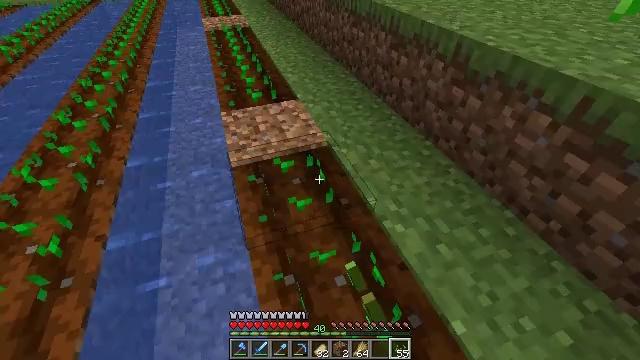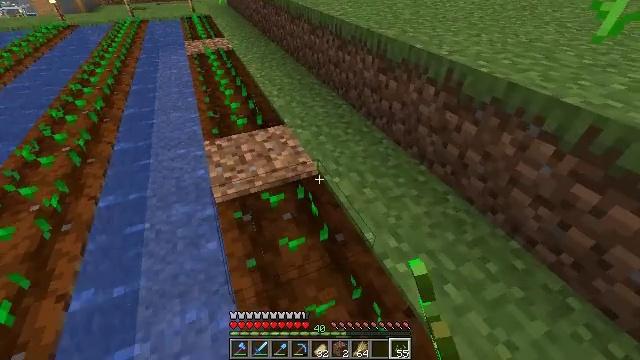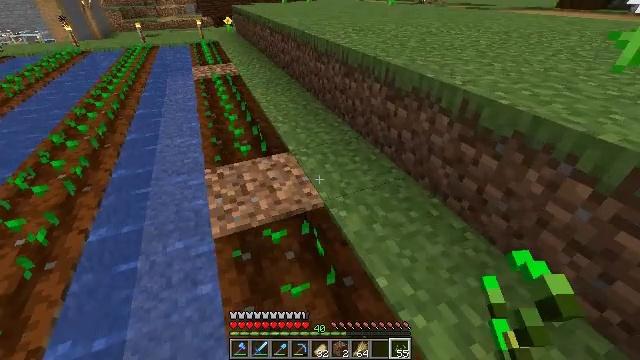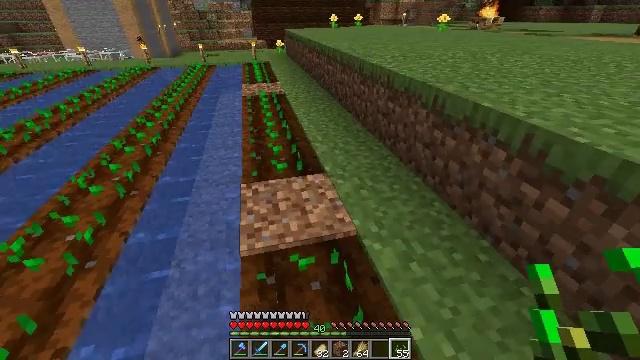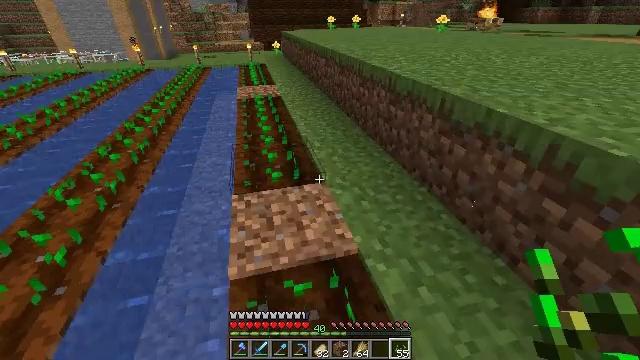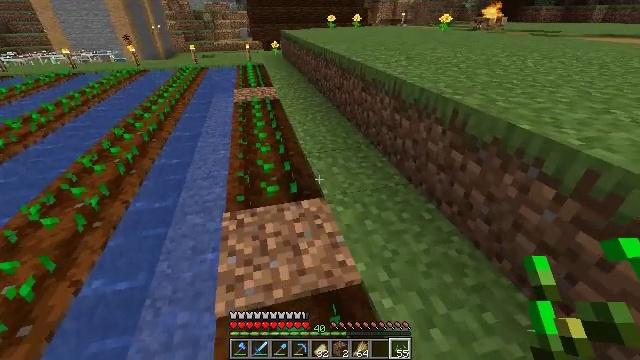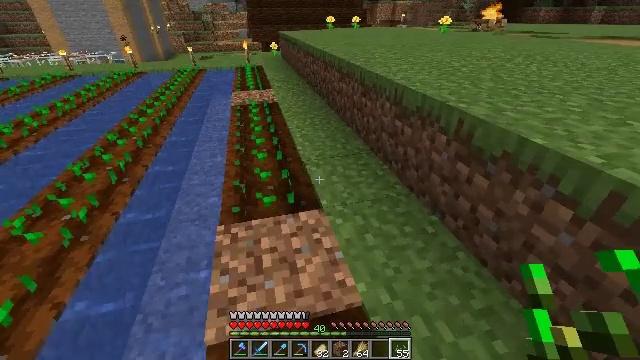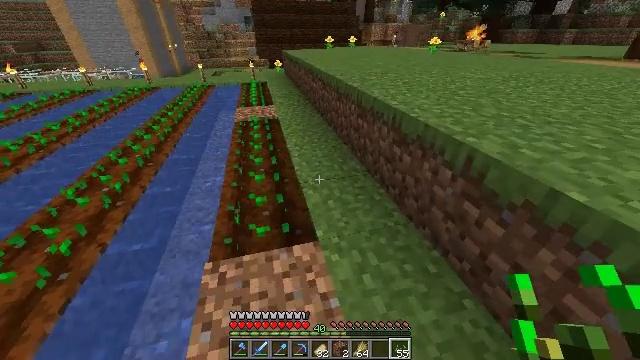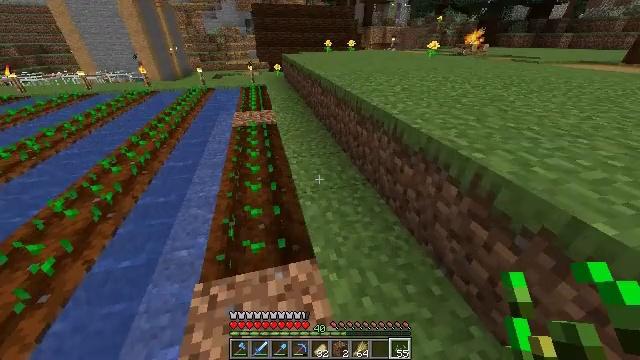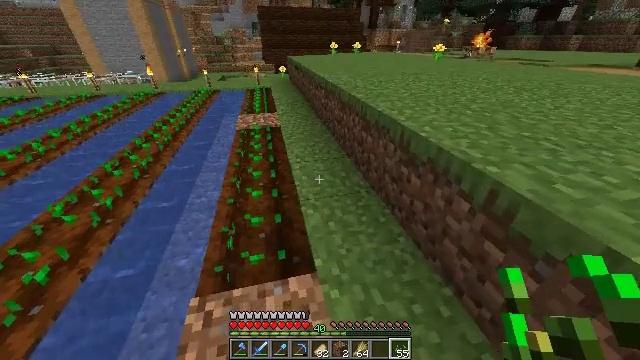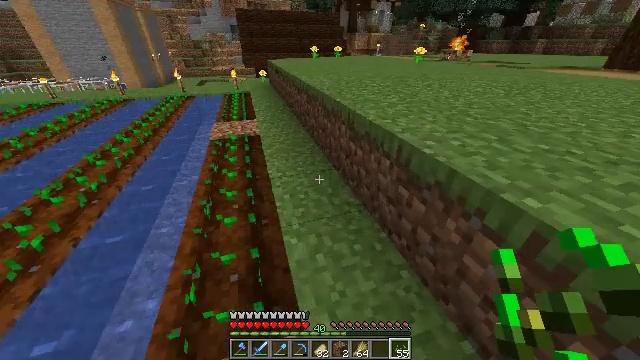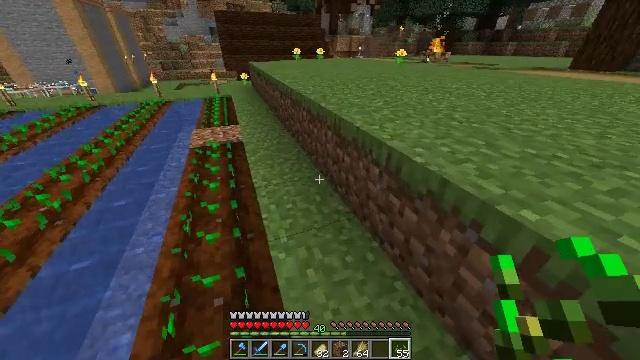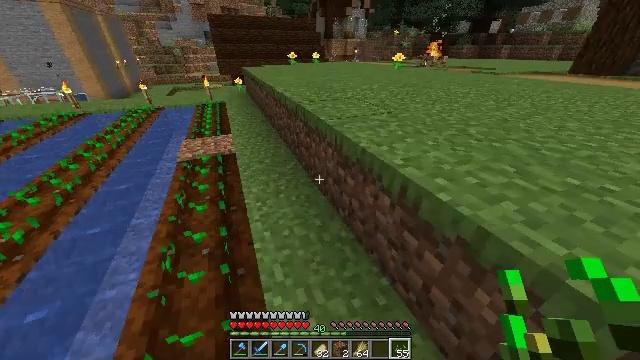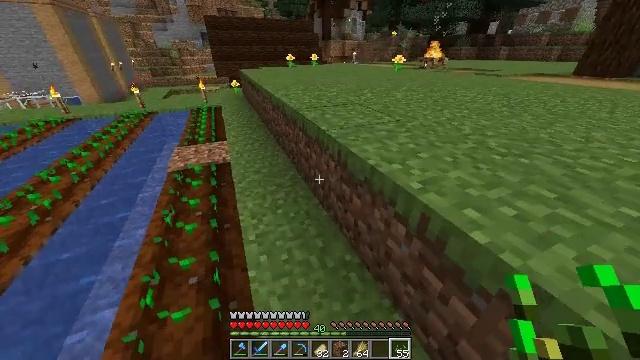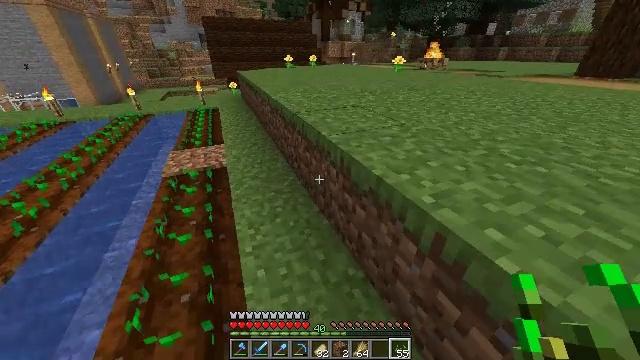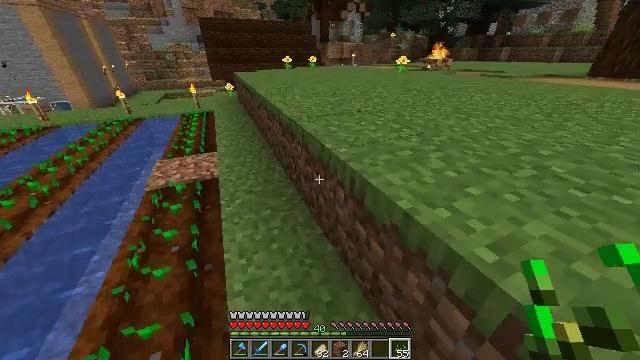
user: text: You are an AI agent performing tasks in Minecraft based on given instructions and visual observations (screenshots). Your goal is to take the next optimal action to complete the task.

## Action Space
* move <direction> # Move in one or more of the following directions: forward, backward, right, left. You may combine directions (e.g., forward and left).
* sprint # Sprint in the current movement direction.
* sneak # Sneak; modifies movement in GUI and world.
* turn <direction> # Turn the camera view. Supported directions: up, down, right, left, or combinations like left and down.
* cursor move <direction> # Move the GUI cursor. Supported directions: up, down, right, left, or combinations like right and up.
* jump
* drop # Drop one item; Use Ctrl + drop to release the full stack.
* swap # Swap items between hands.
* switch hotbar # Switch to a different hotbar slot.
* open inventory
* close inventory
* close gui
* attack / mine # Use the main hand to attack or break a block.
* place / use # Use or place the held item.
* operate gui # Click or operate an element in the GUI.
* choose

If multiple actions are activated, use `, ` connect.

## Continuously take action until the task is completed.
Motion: motion action
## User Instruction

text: Use the crafting table to craft a diamond hoe.
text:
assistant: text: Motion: move forward, turn right and up
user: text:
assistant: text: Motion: move forward, turn up
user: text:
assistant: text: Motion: move forward, turn left and up
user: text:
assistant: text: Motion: move forward
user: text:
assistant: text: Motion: move forward, sprint
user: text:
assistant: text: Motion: move forward, sprint
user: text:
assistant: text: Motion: move forward, sprint
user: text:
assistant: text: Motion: move forward
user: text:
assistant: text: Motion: move forward, turn left
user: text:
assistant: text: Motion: move forward, sprint, turn right
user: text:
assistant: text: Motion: move forward, sprint, turn right
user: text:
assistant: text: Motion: move forward, sprint, turn right
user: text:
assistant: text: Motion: move forward, sprint
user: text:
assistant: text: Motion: move forward
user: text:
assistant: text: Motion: move forward
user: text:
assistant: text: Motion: move forward, turn right, jump
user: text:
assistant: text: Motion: move forward, turn right and up, jump
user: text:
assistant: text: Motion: move forward, turn right and up, jump
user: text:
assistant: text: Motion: move forward, turn right and up, jump
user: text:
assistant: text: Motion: move forward, turn up, jump
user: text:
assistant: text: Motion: move forward, jump
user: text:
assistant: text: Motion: move forward, jump
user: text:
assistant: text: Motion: move forward, jump
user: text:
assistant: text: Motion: move forward, jump
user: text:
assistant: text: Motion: move forward, jump
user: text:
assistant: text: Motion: move forward, sprint, jump
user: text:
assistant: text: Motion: move forward, sprint, jump
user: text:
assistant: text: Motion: move forward, sprint, turn left, jump
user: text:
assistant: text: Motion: move forward, sprint, turn left, jump
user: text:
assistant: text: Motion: move forward, turn left, jump